Question: I imported a font in my CSS file with font-face and used it in my navigation menu.
The problem is that the letters are cropped at the bottom and it kinda ruins the font.
See for yourself: <URL>
It should look like this (with the changed text of course)

The font looks normal when you zoom in (with CTRL+Scroll) but not when you are not zommed in.
Is there any way to fix this?
The problem is encountered on Chrome 35 and Firefox 30 running on Windows 7
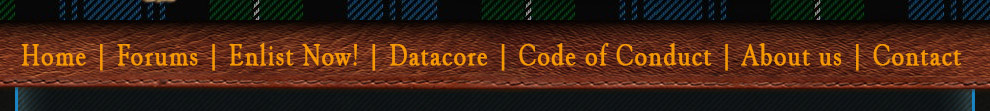
Answer: I managed to fix it.
By adding a stroke to the text it is possible to make the letters a bit bigger and the bottom of each letters is showing (almost) correctly. There are no more gaps.
I used this code to fix it:
'''
-webkit-text-stroke-width: 0.5px;
-webkit-text-stroke-color: #fe9f00;
'''
It can also be (kinda) fixed using 'text-shadow'. It can be used as an alternative for browser who do not support '-webkit-text-stroke'